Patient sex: F
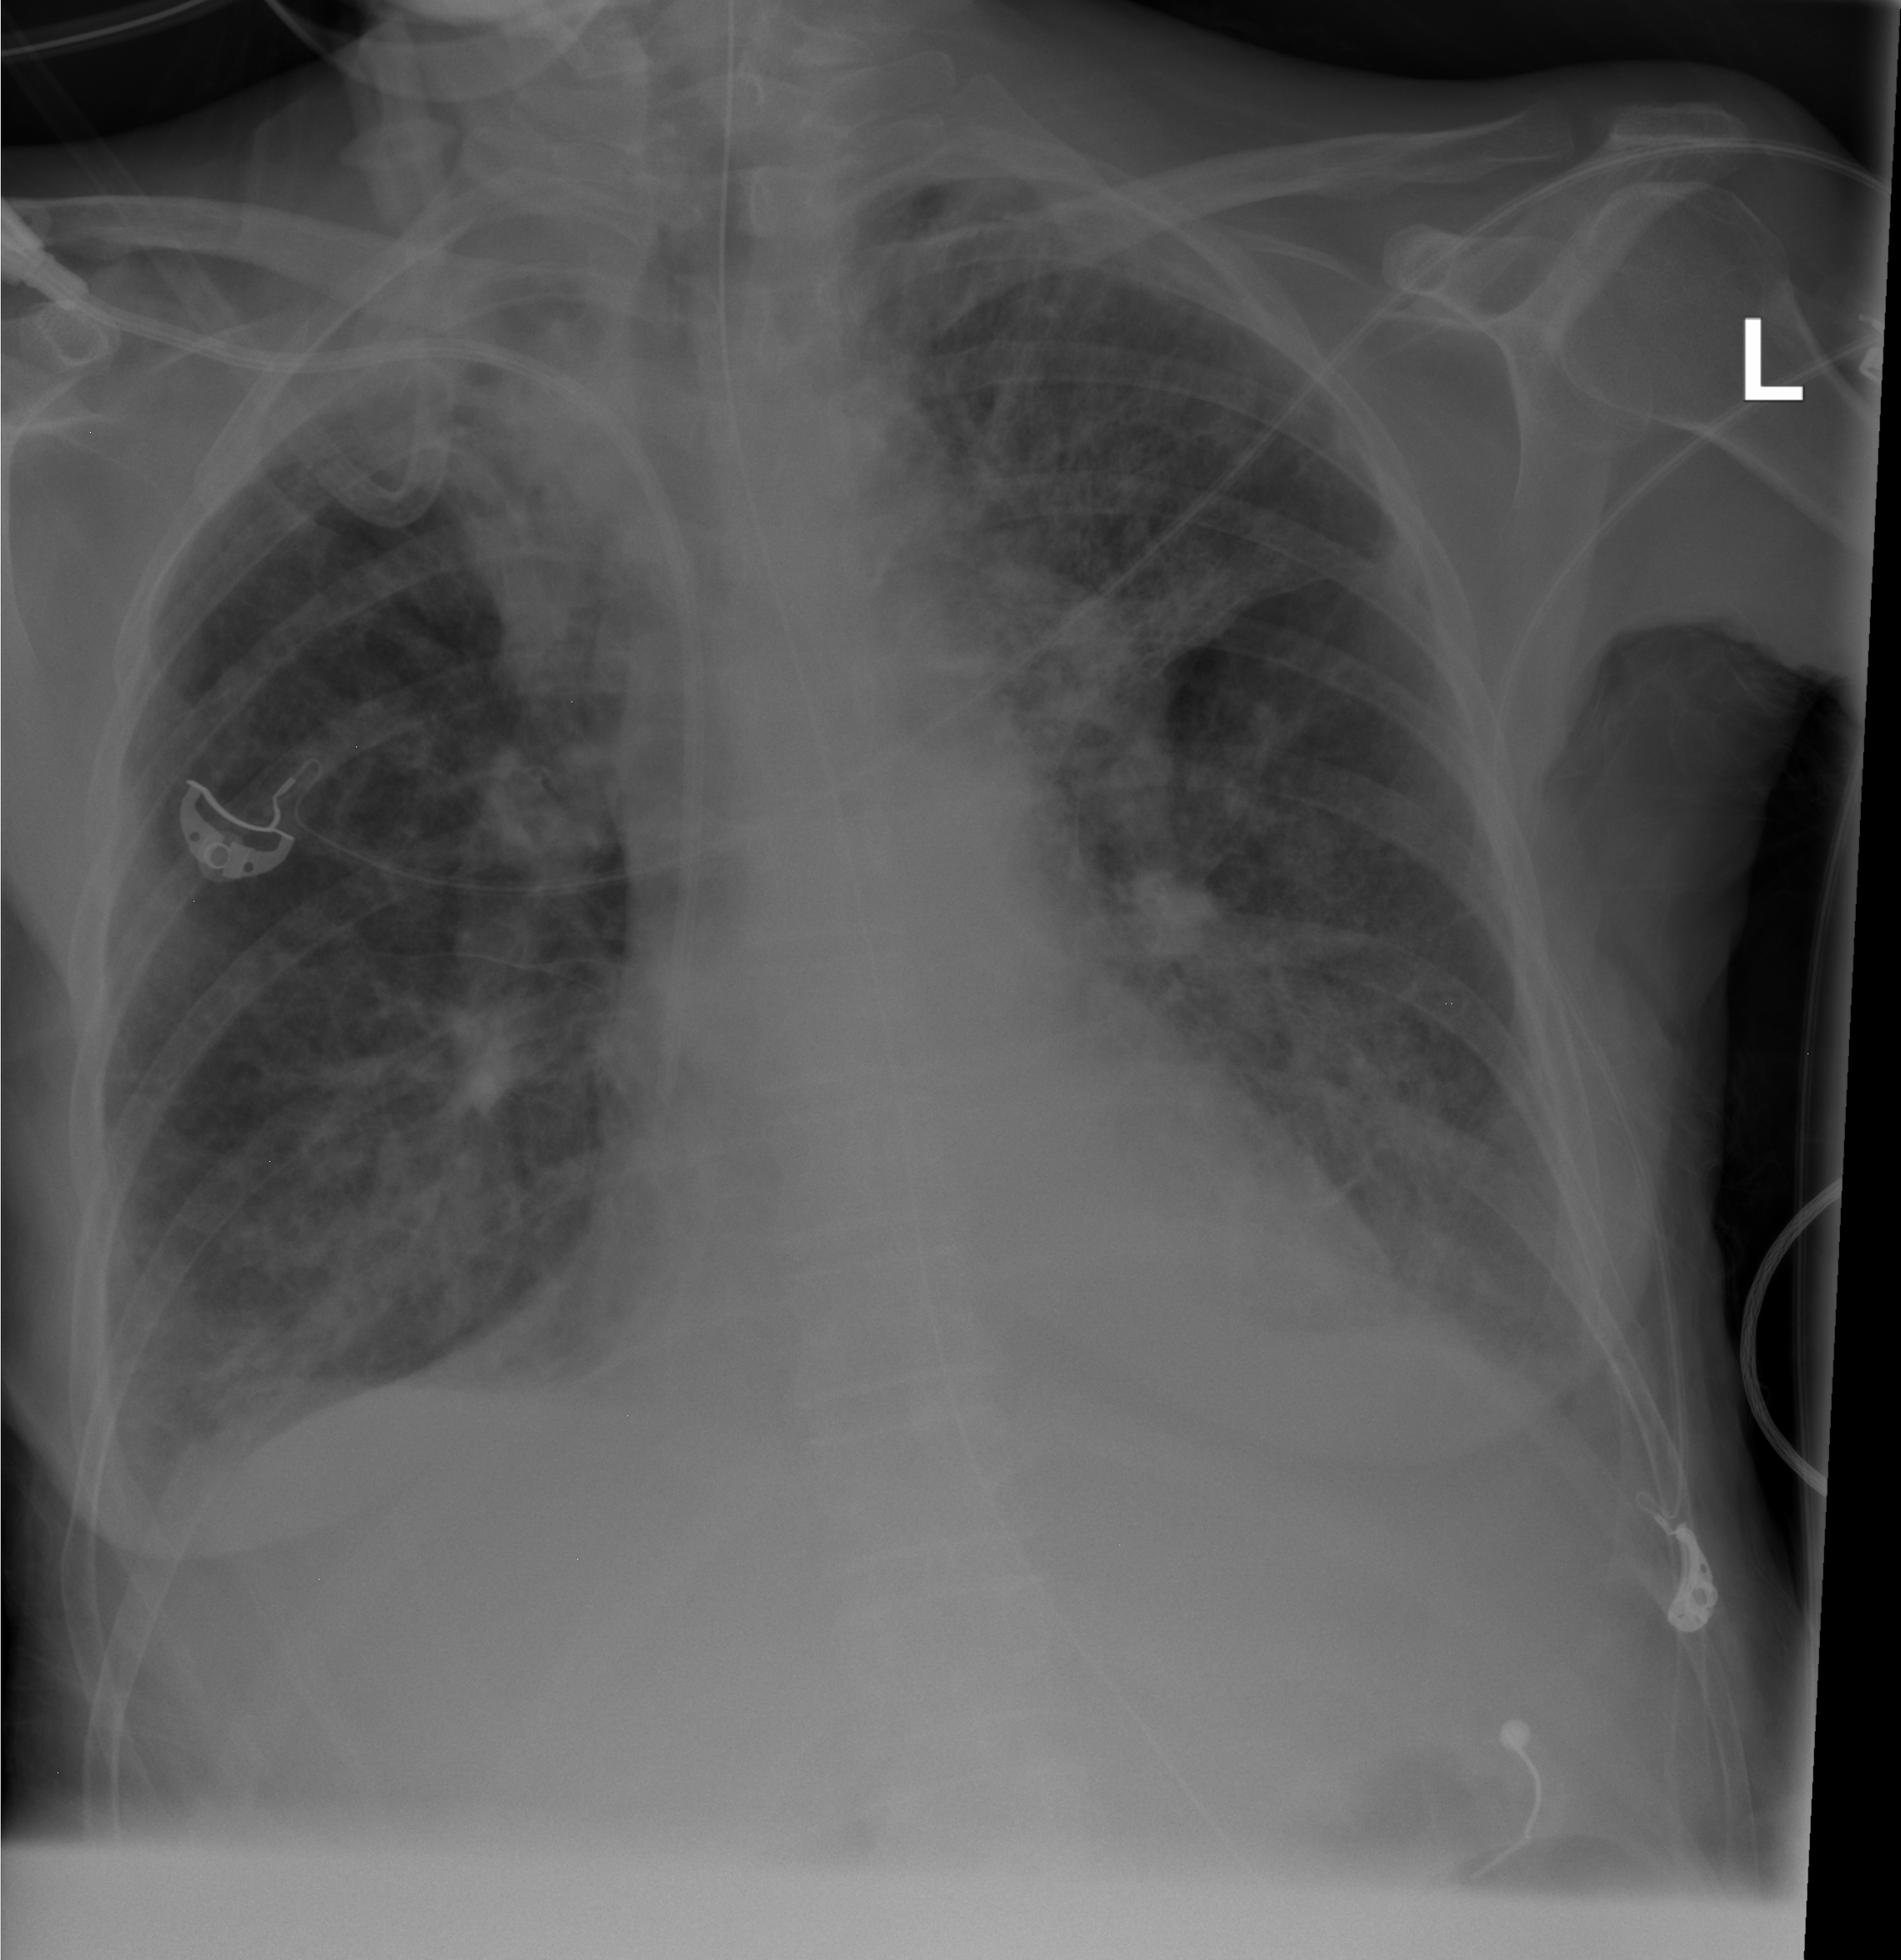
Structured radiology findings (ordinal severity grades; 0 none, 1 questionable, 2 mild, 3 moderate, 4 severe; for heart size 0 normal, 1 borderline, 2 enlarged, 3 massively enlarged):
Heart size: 0
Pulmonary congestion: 2
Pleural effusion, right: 2
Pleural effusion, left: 2
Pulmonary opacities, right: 2
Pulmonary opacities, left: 2
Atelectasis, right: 2
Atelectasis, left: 2